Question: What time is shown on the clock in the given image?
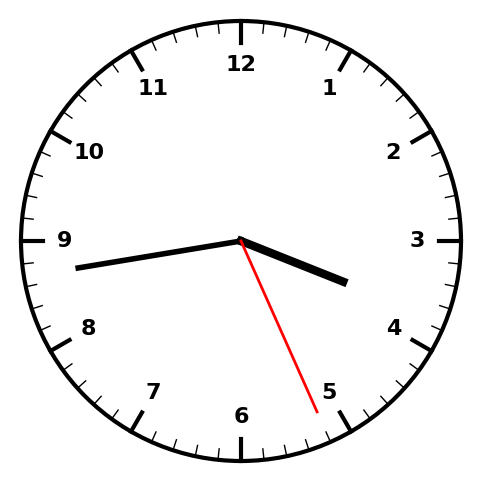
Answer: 03:43:26